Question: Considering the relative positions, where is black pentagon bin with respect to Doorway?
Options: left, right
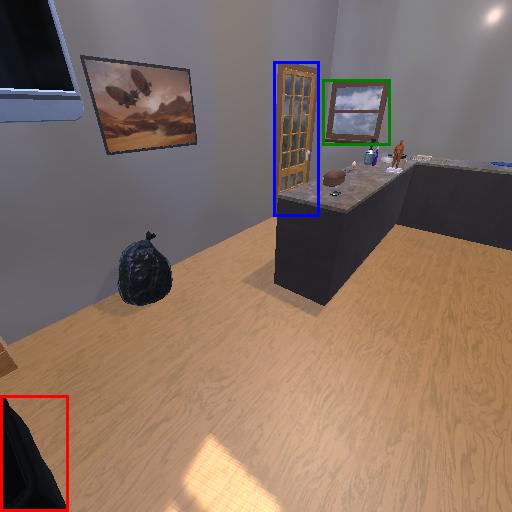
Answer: left